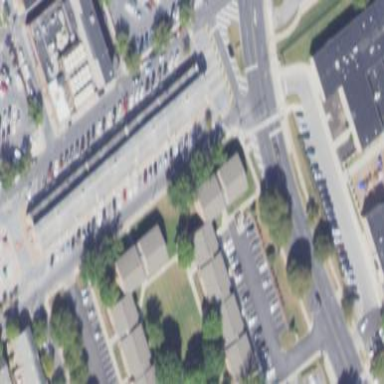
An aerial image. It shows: Diagonal street-side parking available in the area.